Question: I have a text file with 166898 lines where each line has a single non-negative number. I would like to visualize it in the following way:
- 'minimum_in_file''maximum_in_file'- '1''166898'-
## Create data
'''
#!/usr/bin/env python
import random
minimum_in_file = 0
maximum_in_file = 378864471
numbers = []
for i in range(166898):
numbers.append(random.randint(minimum_in_file, maximum_in_file))
numbers = sorted(numbers)
with open("times-sorted.txt", 'a') as f:
for number in numbers:
f.write(str(number) + "
")
'''
## Real data
When I execute 'dput(head(mydata,20))' I get:
'''
structure(list(X0 = c(0L, 0L, 0L, 0L, 0L, 0L, 0L, 0L, 0L, 0L,
0L, 0L, 0L, 0L, 0L, 0L, 0L, 0L, 0L, 0L)), .Names = "X0", row.names = c(NA,
20L), class = "data.frame")
'''
and
'''
> dput(head(mydata,1000))
structure(list(X0 = c(0L, 0L, 0L, 0L, 0L, 0L, 0L, 0L, 0L, 0L,
0L, 0L, 0L, 0L, 0L, 0L, 0L, 0L, 0L, 0L, 0L, 0L, 0L, 0L, 0L, 0L,
0L, 0L, 0L, 0L, 0L, 0L, 0L, 0L, 0L, 0L, 0L, 0L, 0L, 0L, 0L, 0L,
0L, 0L, 0L, 0L, 0L, 0L, 0L, 0L, 0L, 0L, 0L, 0L, 0L, 0L, 0L, 0L,
0L, 0L, 0L, 0L, 0L, 0L, 0L, 0L, 0L, 0L, 0L, 0L, 0L, 0L, 0L, 0L,
0L, 0L, 0L, 0L, 0L, 0L, 0L, 0L, 0L, 0L, 0L, 0L, 0L, 0L, 0L, 0L,
0L, 0L, 0L, 0L, 0L, 0L, 0L, 0L, 0L, 0L, 0L, 0L, 0L, 0L, 0L, 0L,
0L, 0L, 0L, 0L, 0L, 0L, 0L, 0L, 0L, 0L, 0L, 0L, 0L, 0L, 0L, 0L,
0L, 0L, 0L, 0L, 0L, 0L, 0L, 0L, 0L, 0L, 0L, 0L, 0L, 0L, 0L, 0L,
0L, 0L, 0L, 0L, 0L, 0L, 0L, 0L, 0L, 0L, 0L, 0L, 0L, 0L, 0L, 0L,
0L, 0L, 0L, 0L, 0L, 0L, 0L, 0L, 0L, 0L, 0L, 0L, 0L, 0L, 0L, 0L,
0L, 0L, 0L, 0L, 0L, 0L, 0L, 0L, 0L, 0L, 0L, 0L, 0L, 0L, 0L, 0L,
0L, 0L, 0L, 0L, 0L, 0L, 0L, 0L, 0L, 0L, 0L, 0L, 0L, 0L, 0L, 0L,
0L, 0L, 0L, 0L, 0L, 0L, 0L, 0L, 0L, 0L, 0L, 0L, 0L, 0L, 0L, 0L,
0L, 0L, 0L, 0L, 0L, 0L, 0L, 0L, 0L, 0L, 0L, 0L, 0L, 0L, 0L, 0L,
0L, 0L, 0L, 0L, 0L, 0L, 0L, 0L, 0L, 0L, 0L, 0L, 0L, 0L, 0L, 0L,
0L, 0L, 0L, 0L, 0L, 0L, 0L, 0L, 0L, 0L, 0L, 0L, 0L, 0L, 0L, 0L,
0L, 0L, 0L, 0L, 0L, 0L, 0L, 0L, 0L, 0L, 0L, 0L, 0L, 0L, 0L, 0L,
0L, 0L, 0L, 0L, 0L, 0L, 0L, 0L, 0L, 0L, 0L, 0L, 0L, 0L, 0L, 0L,
0L, 0L, 0L, 0L, 0L, 0L, 0L, 0L, 0L, 0L, 0L, 0L, 0L, 0L, 0L, 0L,
0L, 0L, 0L, 0L, 0L, 0L, 0L, 0L, 0L, 0L, 0L, 0L, 0L, 0L, 0L, 0L,
0L, 0L, 0L, 0L, 0L, 0L, 0L, 0L, 0L, 0L, 0L, 0L, 0L, 0L, 0L, 0L,
0L, 0L, 0L, 0L, 0L, 0L, 0L, 0L, 0L, 0L, 0L, 0L, 0L, 0L, 0L, 0L,
0L, 0L, 0L, 0L, 0L, 0L, 0L, 0L, 0L, 0L, 0L, 0L, 0L, 0L, 0L, 0L,
0L, 0L, 0L, 0L, 0L, 0L, 0L, 0L, 0L, 0L, 0L, 0L, 0L, 0L, 0L, 0L,
0L, 0L, 0L, 0L, 0L, 0L, 0L, 0L, 0L, 0L, 0L, 0L, 0L, 0L, 0L, 0L,
0L, 0L, 0L, 0L, 0L, 0L, 0L, 0L, 0L, 0L, 0L, 0L, 0L, 0L, 0L, 0L,
0L, 0L, 0L, 0L, 0L, 0L, 0L, 0L, 0L, 0L, 0L, 0L, 0L, 0L, 0L, 0L,
0L, 0L, 0L, 0L, 0L, 0L, 0L, 0L, 0L, 0L, 0L, 0L, 0L, 0L, 0L, 0L,
0L, 0L, 0L, 0L, 0L, 0L, 0L, 0L, 0L, 0L, 0L, 0L, 0L, 0L, 0L, 0L,
0L, 0L, 0L, 0L, 0L, 0L, 0L, 0L, 0L, 0L, 0L, 0L, 0L, 0L, 0L, 0L,
0L, 0L, 0L, 0L, 0L, 0L, 0L, 0L, 0L, 0L, 0L, 0L, 0L, 0L, 0L, 0L,
0L, 0L, 0L, 0L, 0L, 0L, 0L, 0L, 0L, 0L, 0L, 0L, 0L, 0L, 0L, 0L,
0L, 0L, 0L, 0L, 0L, 0L, 0L, 0L, 0L, 0L, 0L, 0L, 0L, 0L, 0L, 0L,
0L, 0L, 0L, 0L, 0L, 0L, 0L, 0L, 0L, 0L, 0L, 0L, 0L, 0L, 0L, 0L,
0L, 0L, 0L, 0L, 0L, 0L, 0L, 0L, 0L, 0L, 0L, 0L, 0L, 0L, 0L, 0L,
0L, 0L, 0L, 0L, 0L, 0L, 0L, 0L, 0L, 0L, 0L, 0L, 0L, 0L, 0L, 0L,
0L, 0L, 0L, 0L, 0L, 0L, 0L, 0L, 0L, 0L, 0L, 0L, 0L, 0L, 0L, 0L,
0L, 0L, 0L, 0L, 0L, 0L, 0L, 0L, 0L, 0L, 0L, 0L, 0L, 0L, 0L, 0L,
0L, 0L, 0L, 0L, 0L, 0L, 0L, 0L, 0L, 0L, 0L, 0L, 0L, 0L, 0L, 0L,
0L, 0L, 0L, 0L, 0L, 0L, 1L, 2L, 2L, 3L, 3L, 5L, 6L, 7L, 8L, 8L,
8L, 8L, 11L, 12L, 13L, 13L, 13L, 16L, 18L, 19L, 20L, 20L, 23L,
25L, 26L, 27L, 35L, 37L, 37L, 39L, 41L, 41L, 45L, 46L, 47L, 48L,
48L, 48L, 50L, 52L, 53L, 55L, 56L, 62L, 65L, 66L, 67L, 67L, 70L,
79L, 79L, 80L, 83L, 85L, 86L, 88L, 88L, 89L, 91L, 96L, 97L, 99L,
100L, 101L, 101L, 101L, 102L, 103L, 104L, 104L, 107L, 109L, 109L,
109L, 109L, 111L, 111L, 111L, 111L, 112L, 112L, 112L, 112L, 113L,
113L, 114L, 114L, 114L, 115L, 115L, 115L, 116L, 117L, 118L, 119L,
120L, 120L, 124L, 124L, 124L, 124L, 125L, 125L, 127L, 127L, 128L,
128L, 128L, 129L, 129L, 129L, 130L, 130L, 131L, 132L, 132L, 132L,
133L, 133L, 134L, 134L, 134L, 134L, 136L, 136L, 137L, 137L, 138L,
139L, 140L, 141L, 141L, 142L, 143L, 143L, 143L, 144L, 144L, 144L,
145L, 145L, 146L, 147L, 147L, 149L, 149L, 150L, 150L, 150L, 150L,
150L, 151L, 151L, 151L, 151L, 151L, 152L, 152L, 153L, 154L, 154L,
154L, 154L, 155L, 156L, 157L, 157L, 158L, 158L, 158L, 158L, 159L,
160L, 160L, 160L, 160L, 161L, 161L, 163L, 163L, 163L, 164L, 164L,
164L, 164L, 164L, 165L, 165L, 166L, 166L, 167L, 167L, 167L, 167L,
168L, 168L, 168L, 169L, 169L, 170L, 170L, 171L, 171L, 172L, 172L,
172L, 172L, 173L, 173L, 173L, 174L, 174L, 175L, 175L, 175L, 176L,
176L, 176L, 176L, 177L, 177L, 177L, 177L, 177L, 179L, 179L, 179L,
180L, 180L, 180L, 180L, 181L, 181L, 182L, 182L, 182L, 182L, 183L,
183L, 184L, 184L, 184L, 184L, 185L, 185L, 185L, 186L, 187L, 187L,
187L, 187L, 188L, 188L, 188L, 188L, 189L, 189L, 189L, 189L, 190L,
190L, 190L, 190L, 191L, 191L, 191L, 191L, 191L, 191L, 191L, 191L,
191L, 192L, 192L, 193L, 193L, 194L, 194L, 195L, 195L, 195L, 197L,
197L, 197L, 197L, 197L, 198L, 198L, 198L, 198L, 198L, 198L, 199L,
199L, 199L, 199L, 199L, 199L, 199L, 200L, 200L, 200L, 200L, 200L,
200L, 200L, 200L, 200L, 201L, 201L, 203L, 203L, 203L, 204L, 204L,
204L, 205L, 205L, 206L, 206L, 206L, 206L, 206L, 206L, 206L, 207L,
207L, 207L, 207L, 207L, 207L, 208L, 208L, 209L, 209L, 209L, 209L,
209L, 209L, 210L, 210L, 210L, 210L, 210L, 211L, 211L, 212L, 213L,
213L, 213L, 213L, 215L, 215L, 215L, 215L, 215L, 215L, 215L, 215L,
215L)), .Names = "X0", row.names = c(NA, 1000L), class = "data.frame")
'''
## What I've tried
I sorted the data with the unix tool 'sort' and tried the following with 'R version 3.0.1 (2013-05-16)':
'''
> mydata = read.csv("times-sorted.txt")
> accumulated_sum<-cumsum(mydata)
Warning message:
In lapply(X = x, FUN = .Generic, ...) :
integer overflow in 'cumsum'; use 'cumsum(as.numeric(.))'
> plot(accumulated_sum)
'''
But I don't understand how to fix the warning and the result is crappy:

How can I visualize it in a nice way?
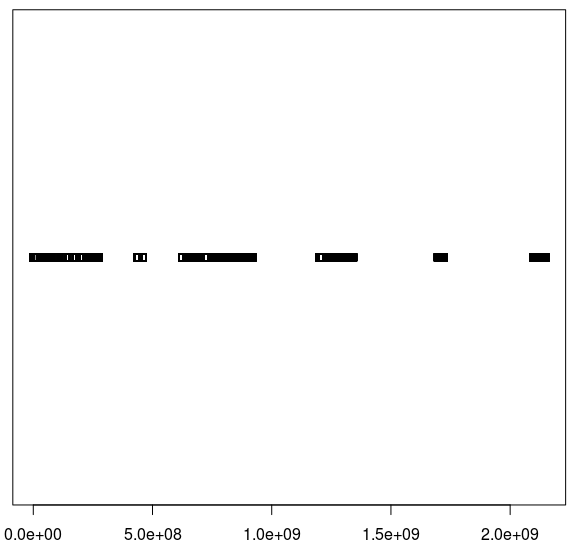
Answer: See this source code here (<URL>, and the statement
'if(sum > INT_MAX || sum < 1 + INT_MIN)' where 'INT_MAX' is '.Machine$integer.max' ,possibly this limit is being exceeded since you are applying 'cumsum' to the entire dataset and not the variable of interest.
Since you have not posted your dataset structure, I think the row indices are being passed to 'cumsum' and hence the warning,
'''
N=166898
vec=1:N
#produces warning "Warning message: integer overflow in 'cumsum'; use 'cumsum(as.numeric(.))'"
cumsum(vec)
'''
You need a cumulative frequency plot. Following is sample example adapted from
(<URL>
'''
#For reproducibility
set.seed(100)
N=166898
vec=1:N
#Assuming min_val, max_val
min_val = 0
max_val = 378864471
min_break = 1e8
max_break = 4e8
seq_by = 1e8
#Create random values dataset
random_values = sample(min_val:max_val,N,replace = T)
DF=data.frame(vec,random_values)
#Compute Cumulative Frequency
#You can control the buckets by appropriate inputs to breaks
breaks = seq(min_break, max_break, by=seq_by)
#Creates buckets [x,y), [y,z) etc.
DF.cut = cut( DF$random_values, breaks, right=FALSE)
#Computes count of observations in various buckets and cumulative frequency
DF.freq=table(DF.cut)
DF.cumfreq = c(0, cumsum(DF.freq))
#Plot Data
plot(breaks, DF.cumfreq,main="Cumulative Frequency of XYZ",xlab="Range of Values",ylab="# of Observations < X")
lines(breaks, DF.cumfreq)
'''

I have plotted the below plot using the data sample you provided, but the following should work for your file(s) now.
'''
#Replace the appropriate filename here
mydata = read.table("times-sorted.txt")
min_val_new = min(mydata)
max_val_new = max(mydata)
breaks_new = seq(from=min_val_new,to=max_val_new,length.out=5)
#Creates buckets [x,y), [y,z) etc.
DF.cut_new = cut(mydata[,1], breaks_new, right=FALSE)
#Computes count of observations in various buckets and cumulative frequency
DF.freq_new=table(DF.cut_new)
DF.cumfreq_new = c(0, cumsum(DF.freq_new))
#Plot Data
plot(breaks_new, DF.cumfreq_new,main="Cumulative Frequency of ABC",xlab="Range of Values",ylab="# of Observations < X")
lines(breaks_new, DF.cumfreq_new)
'''

Define your breakpoints cutoff1=10000 and cutoff2=60000 and include them in 'breaks' calculation and plotting using 'ggplot2' with log axis
'''
set.seed(100)
require(ggplot2)
N=166898
vec=1:N
#Assuming min_val, max_val
min_val = 0
max_val = 378864471
min_break=0
max_break=4e8
#Create random values dataset
random_values = sample(min_val:max_val,N,replace = T)
DF=data.frame(vec,random_values)
#Define your data breakpoints
cutoff1=10000
cutoff2=60000
#Compute Cumulative Frequency
#You can control the buckets by appropriate inputs to breaks
breaks = c(min_break,cutoff1,seq(cutoff2, max_break, length.out=30))
#Creates buckets [x,y), [y,z) etc.
DF.cut = cut( DF$random_values, breaks, right=FALSE)
#Computes count of observations in various buckets and cumulative frequency
DF.freq=table(DF.cut)
DF.cumfreq = c(0, cumsum(DF.freq))
#Plot Data
#plot(breaks, DF.cumfreq,main="Cumulative Frequency of XYZ",xlab="Range of Values",ylab="# of Observations < X")
#lines(breaks, DF.cumfreq)
gg.df=data.frame(breaks,DF.cumfreq)
ggplot(gg.df, aes(x = breaks,y=DF.cumfreq)) + geom_line() + scale_x_log10() +
xlab("Range of Values: Log Axis") +
ylab("# of Observations < X") +
ggtitle("Cumulative Frequency of Variable")
'''